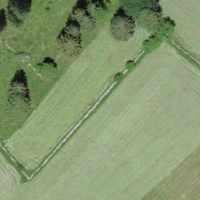
EUNIS habitat code: 24
Species observed at this site:
Euphorbia cyparissias